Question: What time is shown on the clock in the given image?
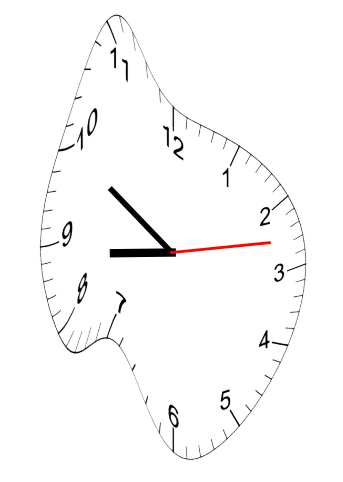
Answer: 08:50:13